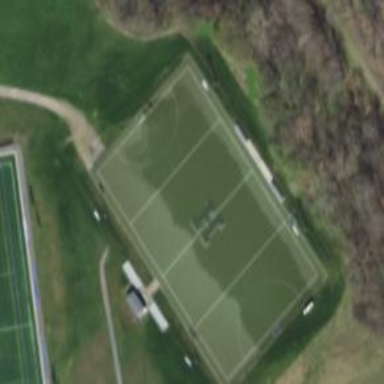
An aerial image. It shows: Multi-sport pitch on leisure land.